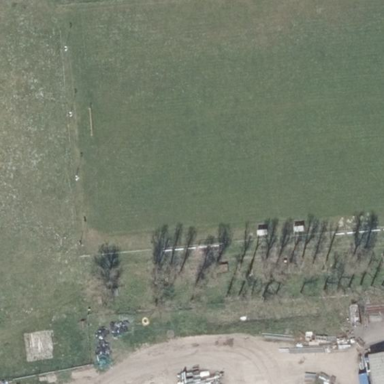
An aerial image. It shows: Fence.